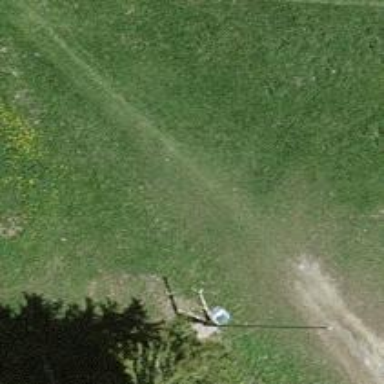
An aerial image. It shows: Intermediate downhill piste.